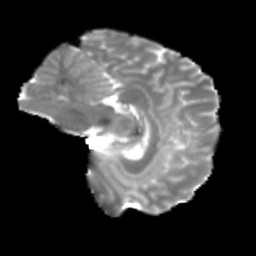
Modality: T2w
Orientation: sagittal
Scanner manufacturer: siemens
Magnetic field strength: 3 T
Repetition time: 4 s
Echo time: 0.0594 s